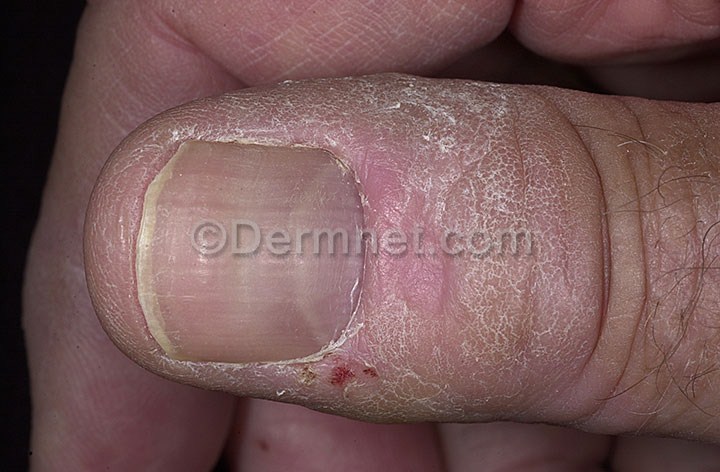
Disease: Nail Fungus and other Nail Disease